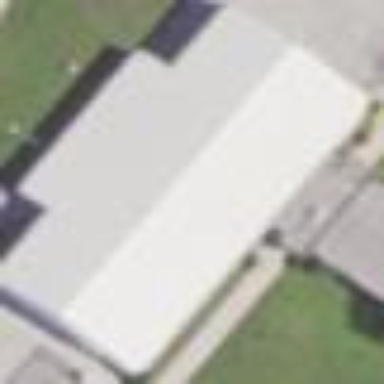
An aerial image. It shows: Hangar building at the airport.